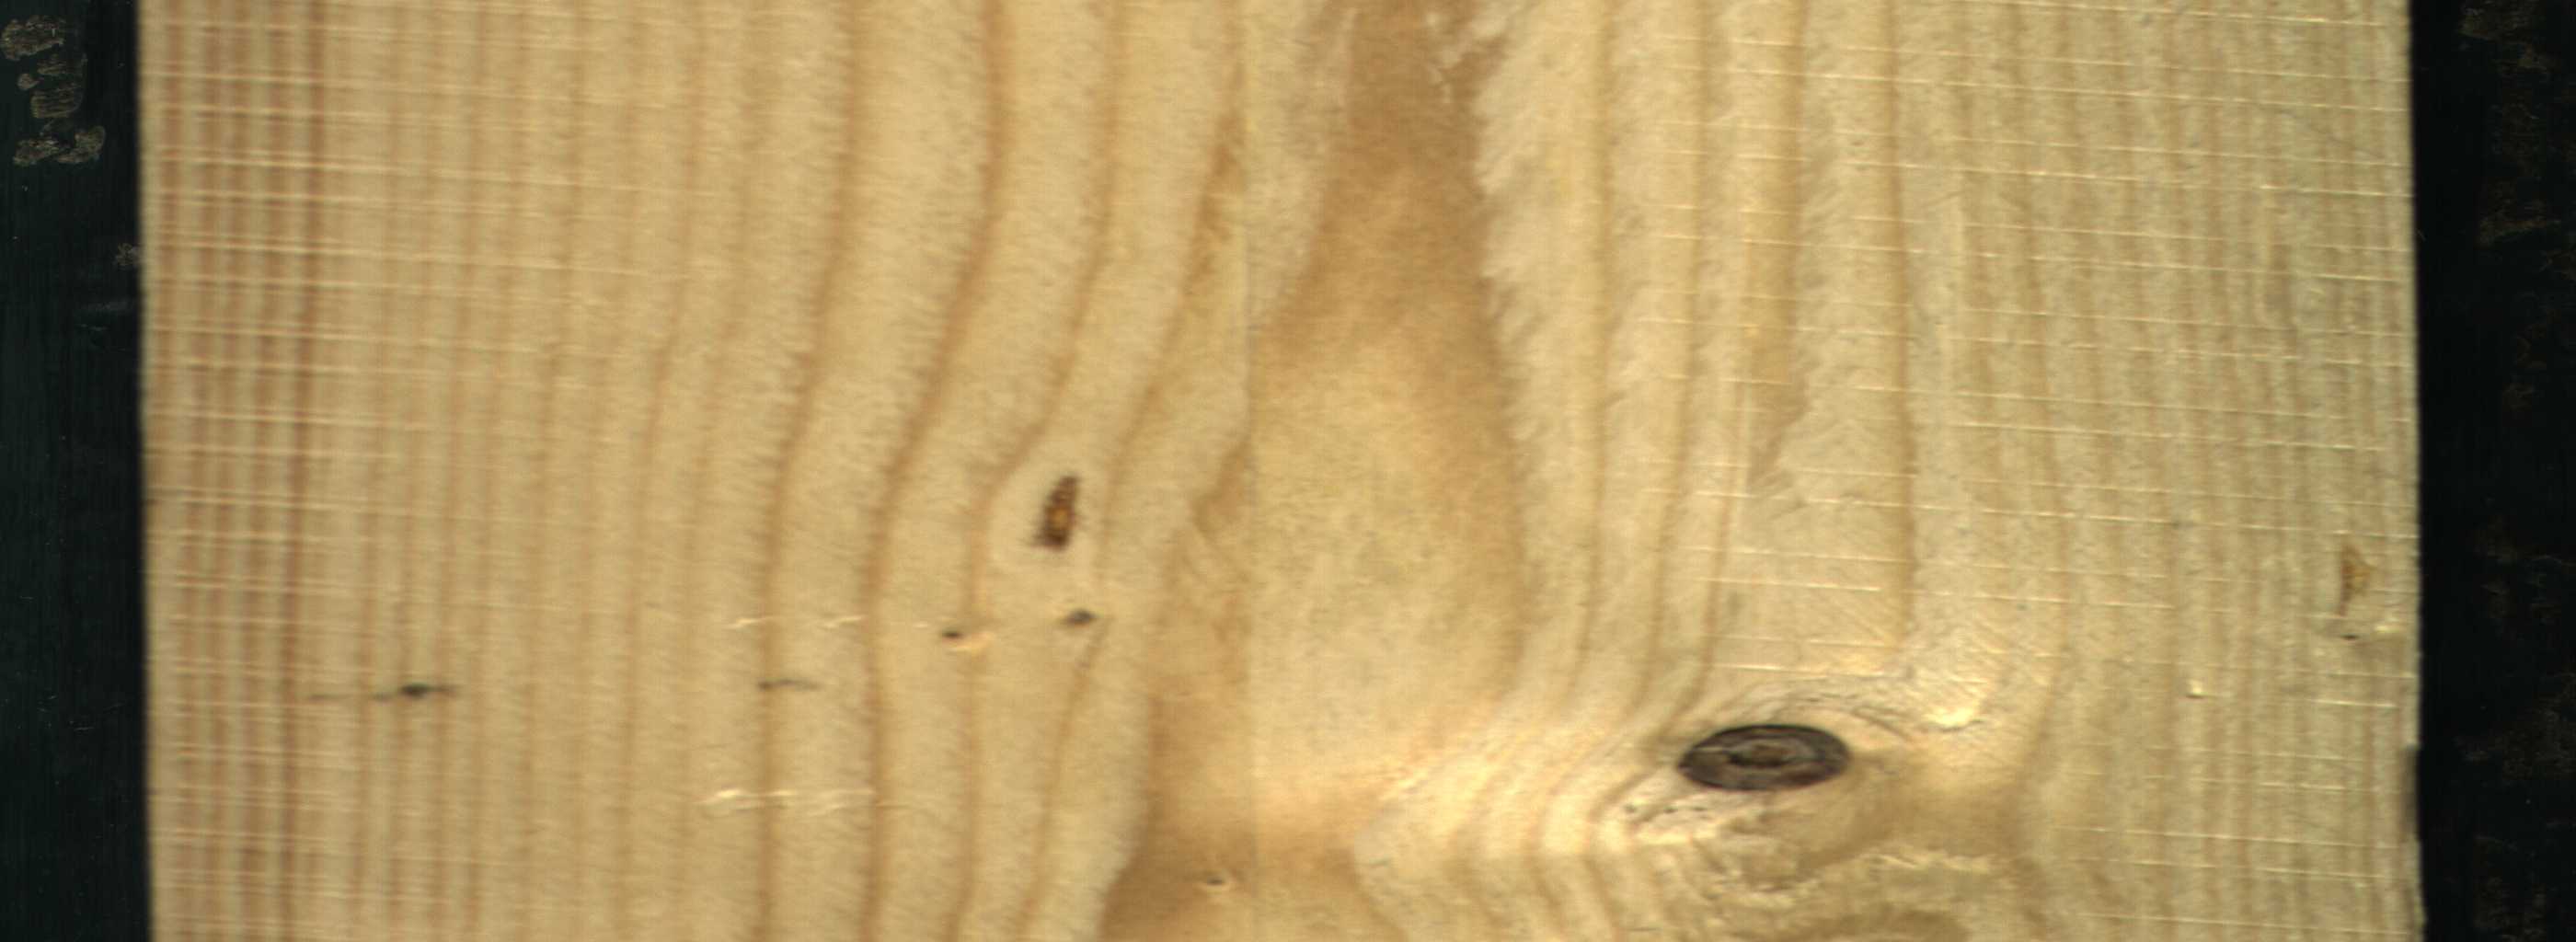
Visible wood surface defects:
resin
Dead_Knot
Live_Knot